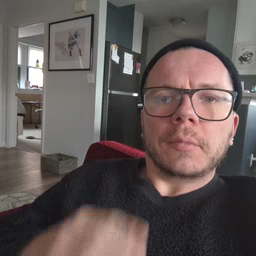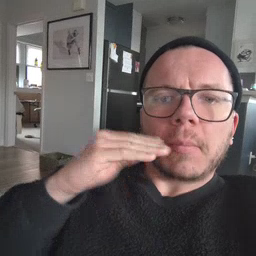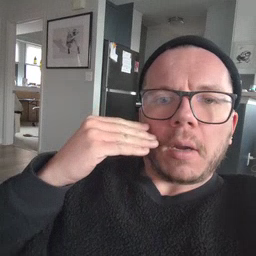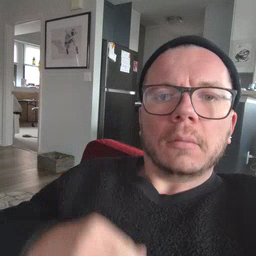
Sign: smile